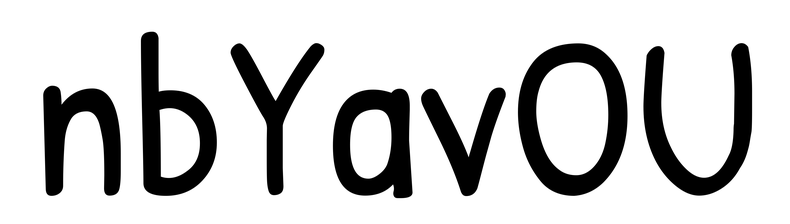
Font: PatrickHand-Regular